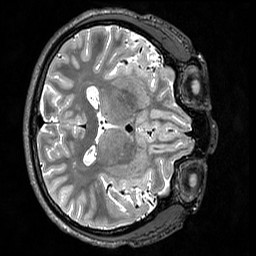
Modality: T2w
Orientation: axial
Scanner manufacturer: siemens
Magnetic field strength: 3 T
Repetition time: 3.2 s
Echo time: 0.565 s